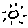
Label: sun